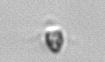
Label: Pyramimonas